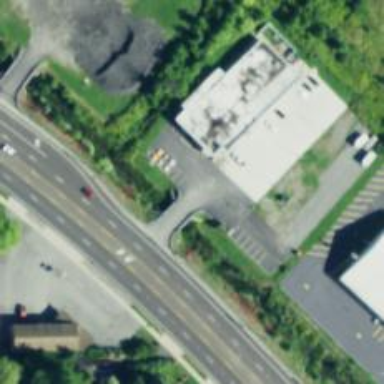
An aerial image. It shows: Service road on bridge.